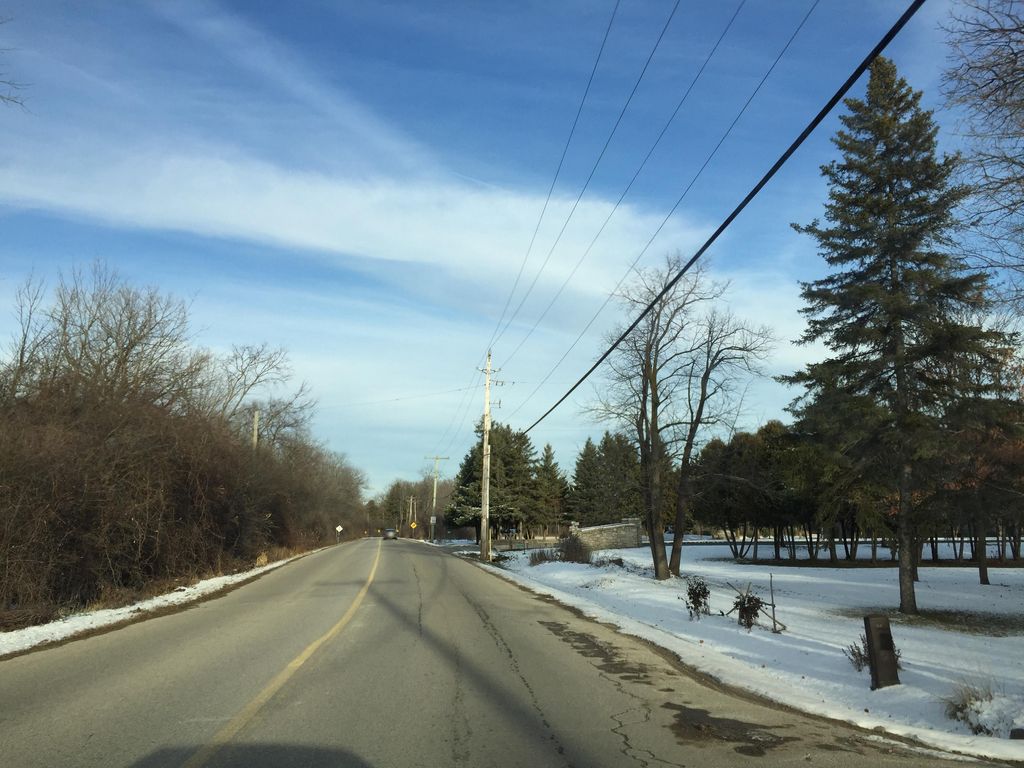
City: kitchener-waterloo